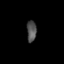
Tissue: lung
Cell type: Epithelial cells
Senescence score: 0.1738
Nuclear area (px): 200
Mean DAPI intensity: 79.92